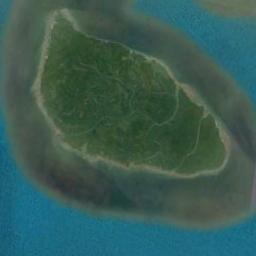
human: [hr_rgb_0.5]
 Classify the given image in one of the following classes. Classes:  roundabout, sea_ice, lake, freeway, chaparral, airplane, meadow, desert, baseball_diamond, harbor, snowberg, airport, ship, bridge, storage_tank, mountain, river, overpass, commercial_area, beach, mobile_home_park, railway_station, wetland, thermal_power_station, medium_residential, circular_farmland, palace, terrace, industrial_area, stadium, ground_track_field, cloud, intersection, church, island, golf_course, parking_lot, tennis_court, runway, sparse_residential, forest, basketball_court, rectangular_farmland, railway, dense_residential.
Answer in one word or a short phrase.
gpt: island